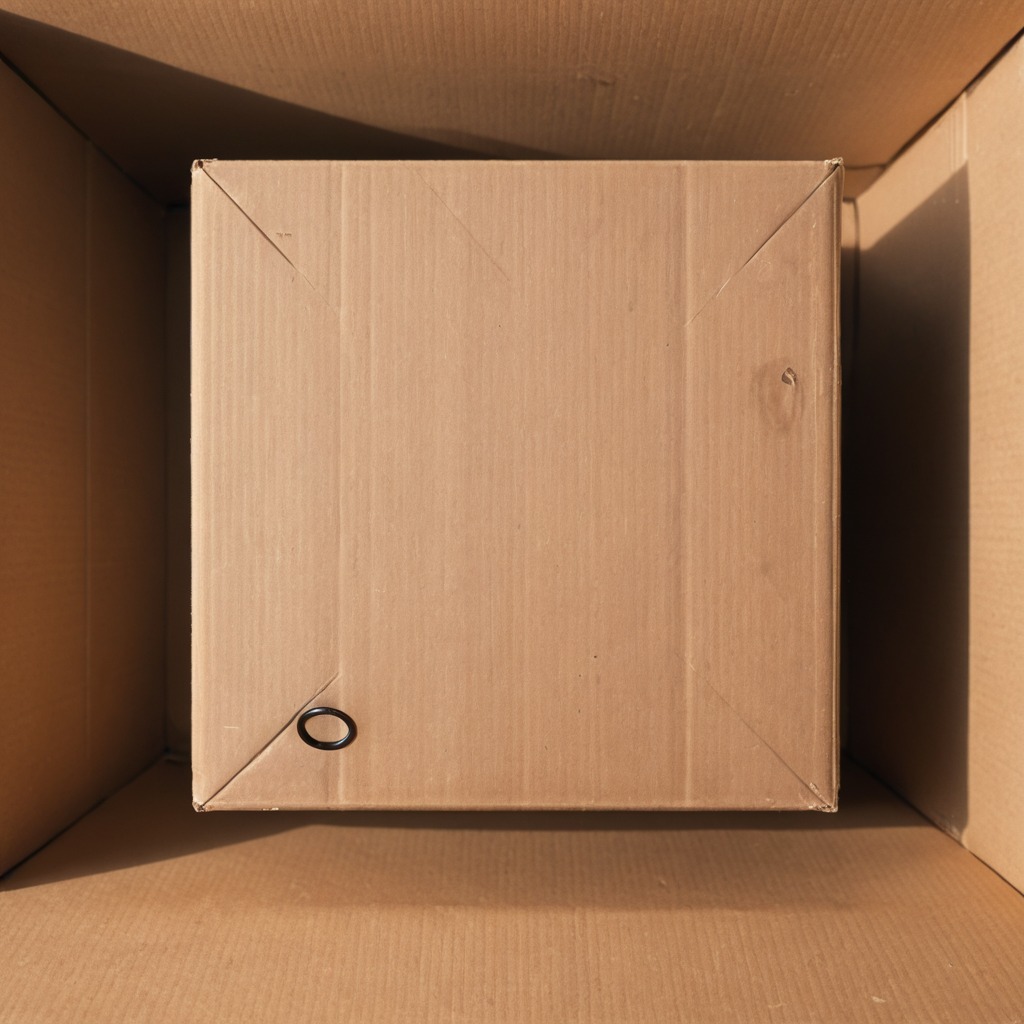
A rubber O-ring is lying on a cardboard box surface.